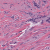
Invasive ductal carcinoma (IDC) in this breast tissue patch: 1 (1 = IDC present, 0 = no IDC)